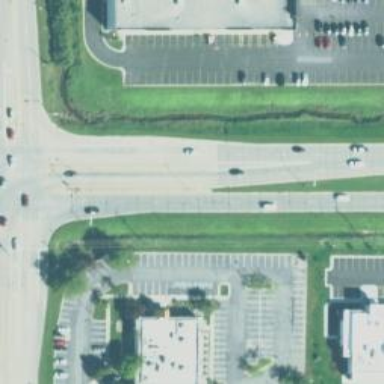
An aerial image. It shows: Primary link highway with asphalt surface.